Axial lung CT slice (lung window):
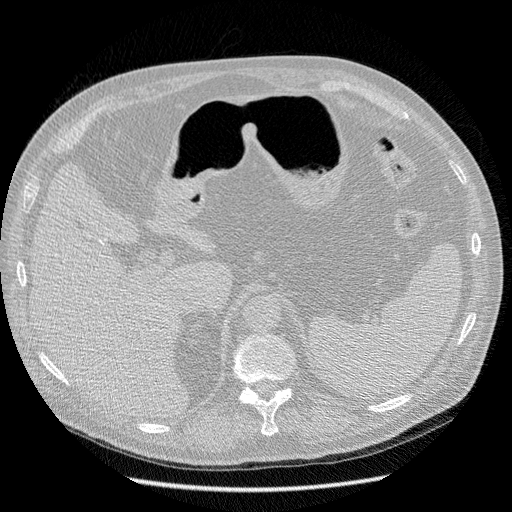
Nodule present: no